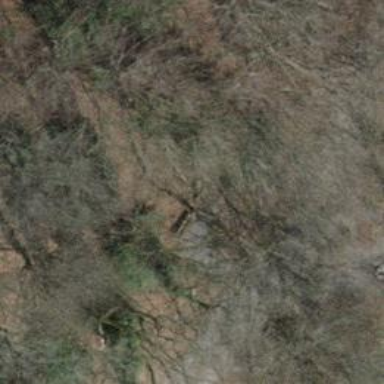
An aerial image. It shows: Brown bench in the vicinity.